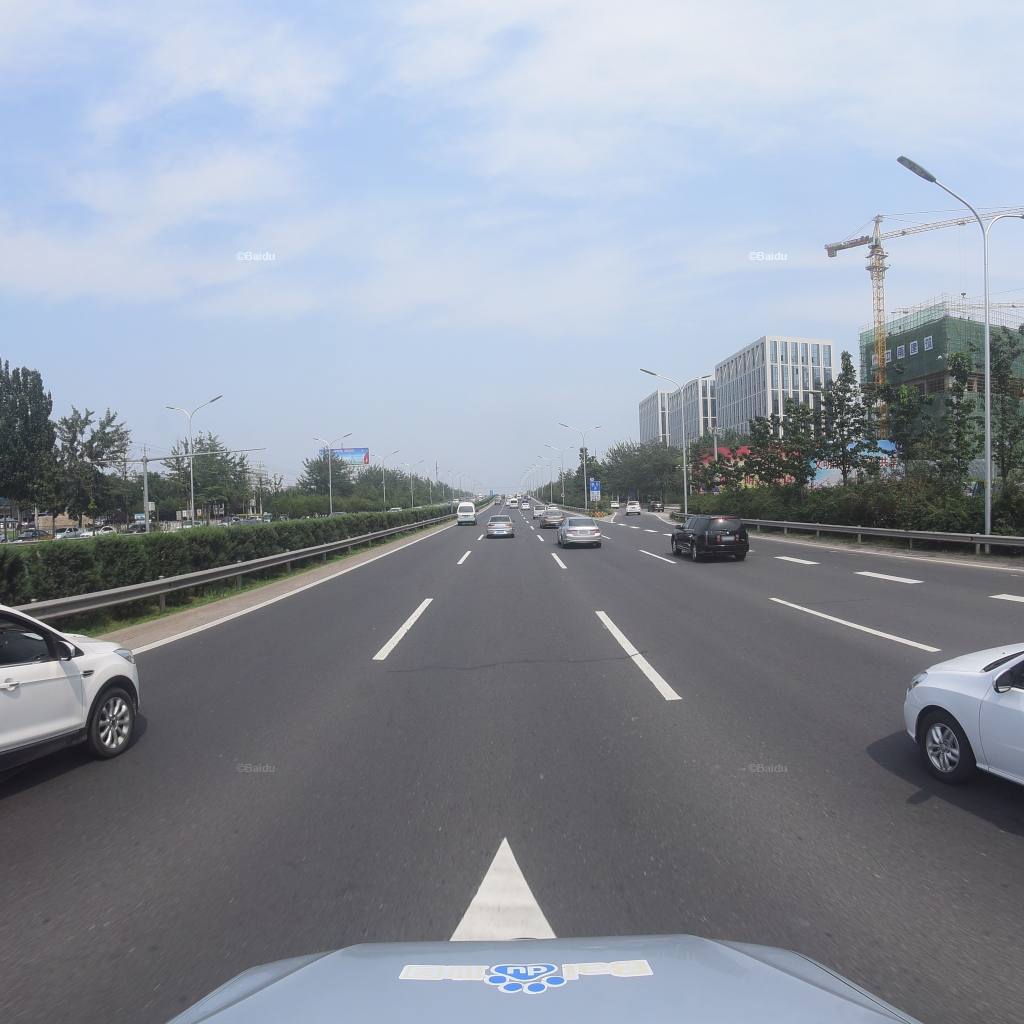
Region: Fengtai
Road damage annotations: transverse patch, transverse patch